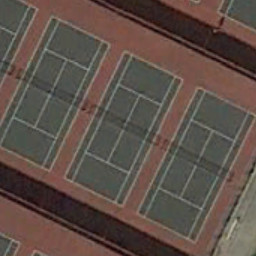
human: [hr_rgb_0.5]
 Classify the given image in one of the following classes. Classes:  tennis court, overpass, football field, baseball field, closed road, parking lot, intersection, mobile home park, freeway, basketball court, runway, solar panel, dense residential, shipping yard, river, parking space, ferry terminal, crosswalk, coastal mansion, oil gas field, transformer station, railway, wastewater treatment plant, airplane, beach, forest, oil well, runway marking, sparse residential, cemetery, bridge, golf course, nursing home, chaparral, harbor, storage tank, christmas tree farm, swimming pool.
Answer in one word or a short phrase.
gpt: tennis court